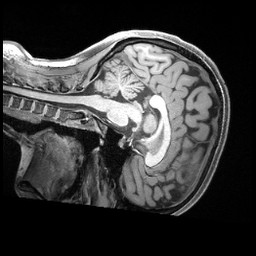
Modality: T1w
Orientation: sagittal
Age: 24
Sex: female
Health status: ill
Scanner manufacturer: siemens
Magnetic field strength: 3 T
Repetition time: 2.4 s
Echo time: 0.00222 s